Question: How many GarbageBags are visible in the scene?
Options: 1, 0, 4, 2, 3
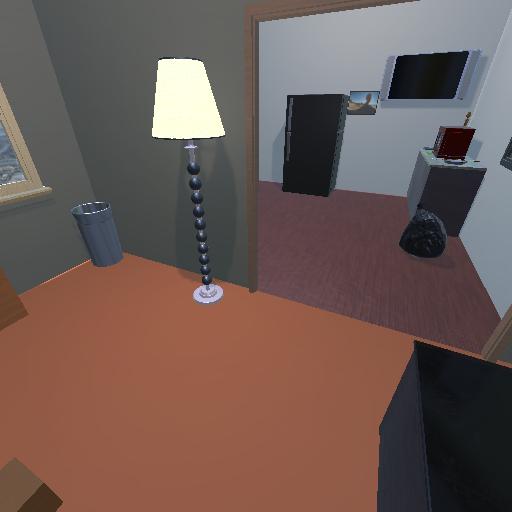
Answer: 1